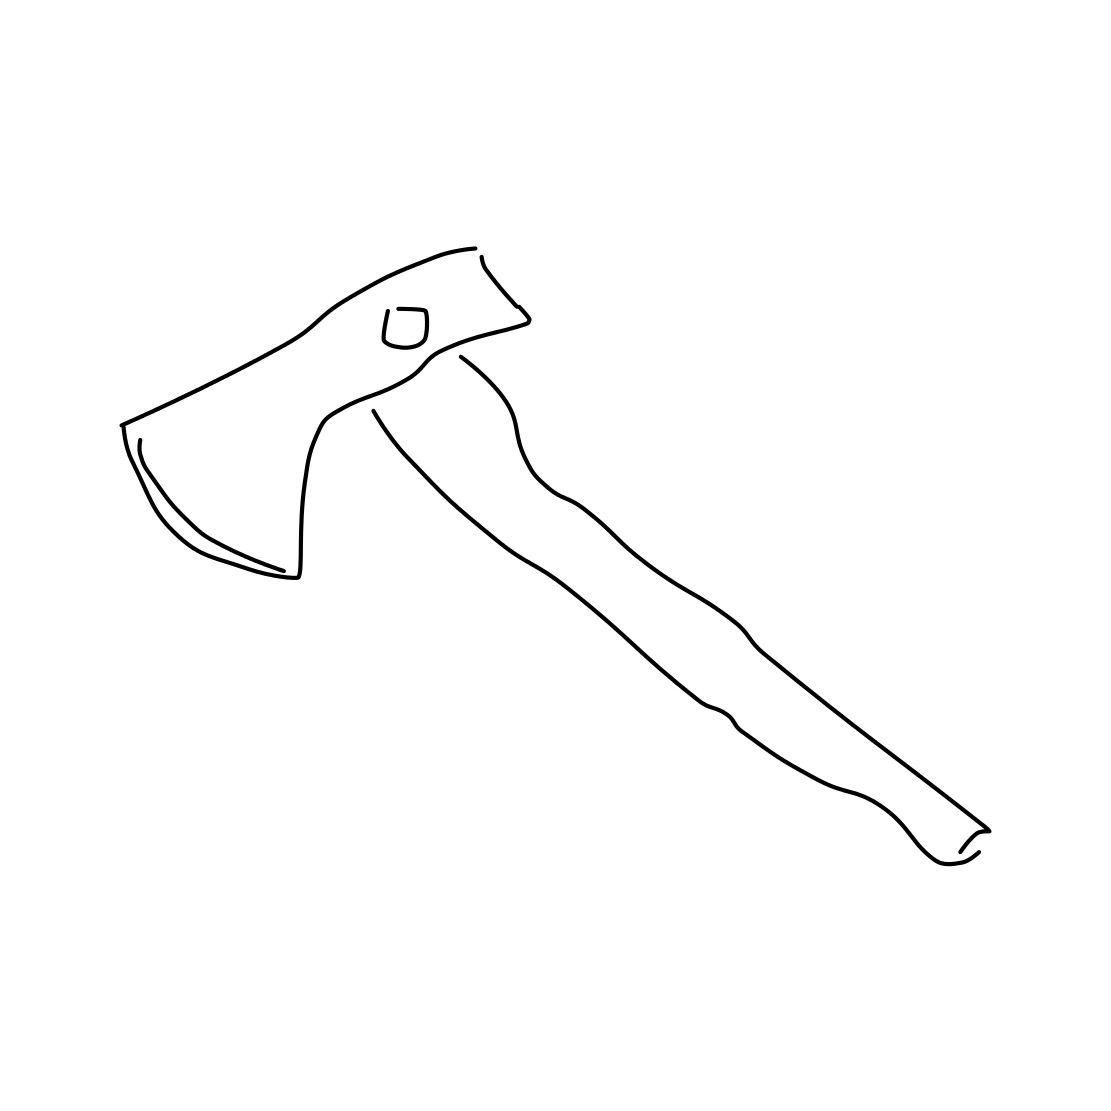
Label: axe